Field crop: maize
Growth stage: 1
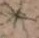
Species: salsola